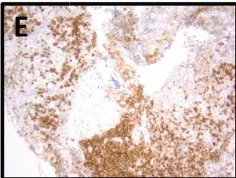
Patient 3, cervical lymph node with T-ALL. (E) CD1a-positive, 100x.
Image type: pathology (immunostaining)